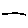
Label: line